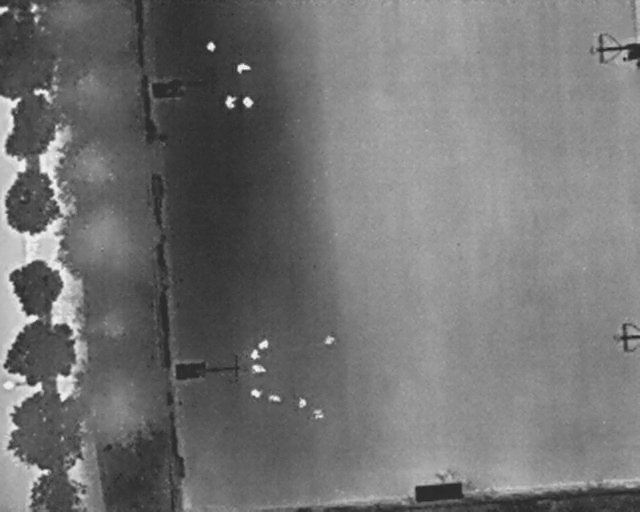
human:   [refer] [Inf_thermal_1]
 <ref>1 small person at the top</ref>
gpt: <box>[[31, 8, 34, 10, 2]]</box>

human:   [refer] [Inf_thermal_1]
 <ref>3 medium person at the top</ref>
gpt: <box>[[37, 11, 39, 15, 2], [35, 18, 37, 21, 2], [37, 18, 39, 21, 2]]</box>

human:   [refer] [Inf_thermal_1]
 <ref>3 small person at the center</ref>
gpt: <box>[[50, 65, 52, 67, 2], [40, 66, 42, 68, 152], [38, 67, 40, 70, 2]]</box>

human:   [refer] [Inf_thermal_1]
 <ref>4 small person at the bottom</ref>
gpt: <box>[[39, 70, 41, 73, 8], [39, 75, 40, 78, 18], [42, 76, 43, 79, 2], [46, 77, 48, 79, 2]]</box>